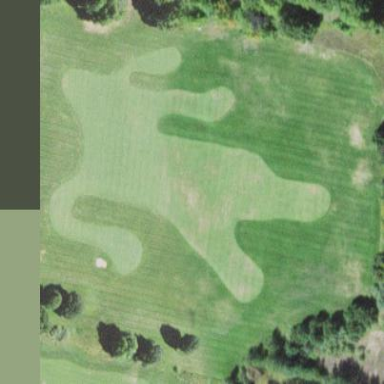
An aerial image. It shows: Grassy area designated as driving range for golf.